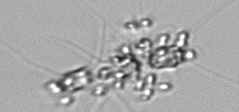
Label: Chaetoceros_didymus_TAG_external_flagellate